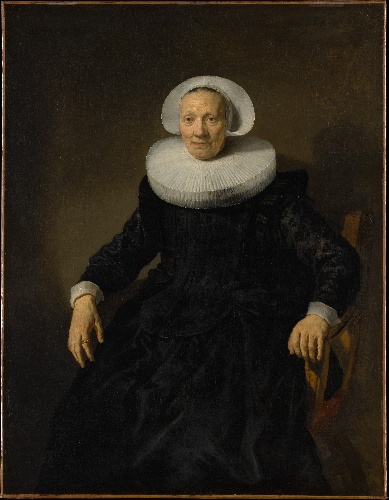
Title: Old Woman in an Armchair
Artist: Jacob Backer
Artist bio: Dutch, Harlingen 1608–1651 Amsterdam
Object type: Painting
Classification: Paintings
Medium: Oil on canvas
Dimensions: 50 3/8 x 39 1/8 in. (128 x 99.4 cm)
Department: European Paintings
Credit line: Bequest of Benjamin Altman, 1913
Accession year: 1914
Repository: Metropolitan Museum of Art, New York, NY
Tags: Portraits|Women